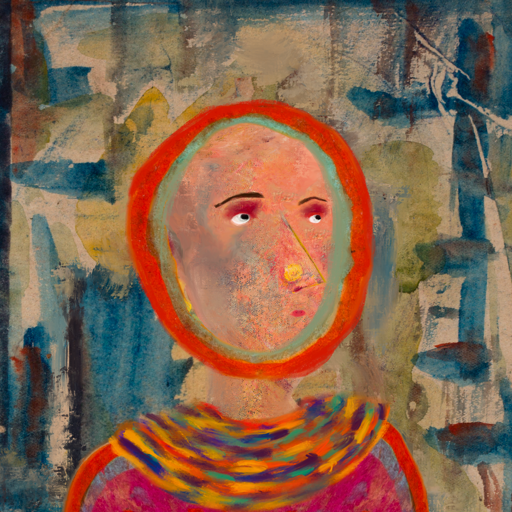
Background: Orphan, Head And Neck Side: Irani, Face Side: Irani, Bust: Sisters, Hair Side: Sisters, Head Accessory: Blank, Second Necklace: An_Impression_2, Necklace: Blank, Baby: Blank